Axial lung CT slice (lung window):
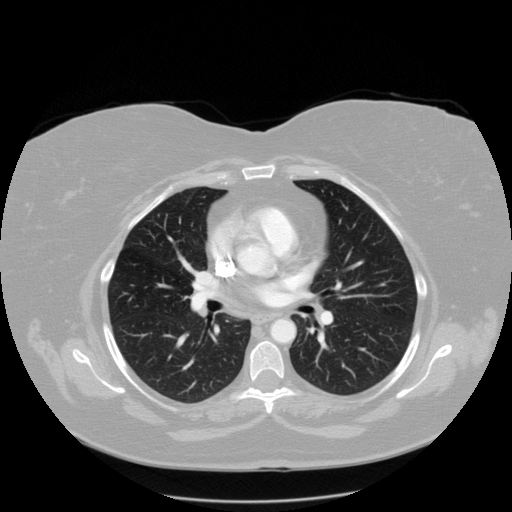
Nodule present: no